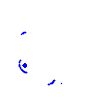
Particle: kaon